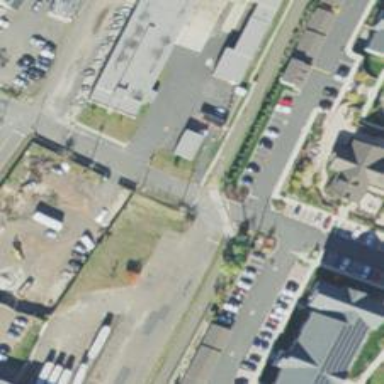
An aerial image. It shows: Footway along the road.